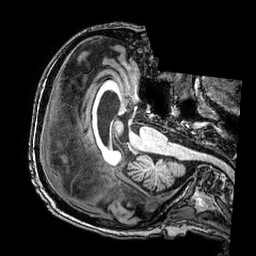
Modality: T1w
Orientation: axial
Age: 81
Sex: male
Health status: healthy
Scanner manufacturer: philips
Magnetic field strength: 3 T